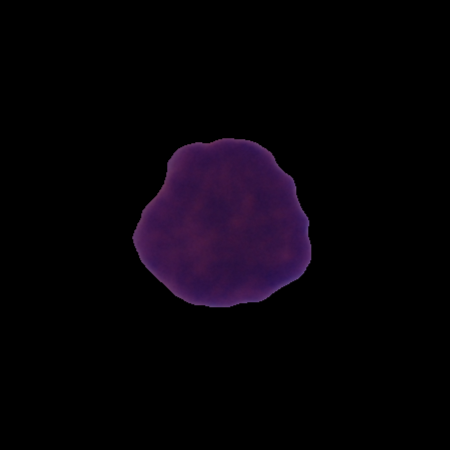
Label: cancer